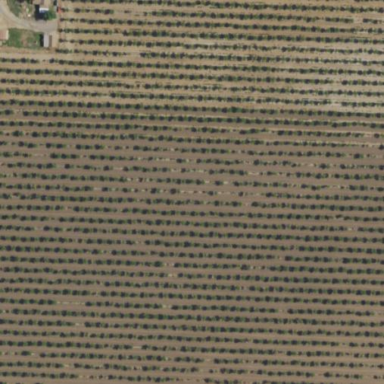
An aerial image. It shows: Orchard planted with peach trees.